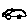
Label: car